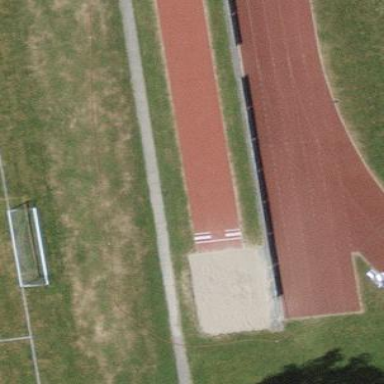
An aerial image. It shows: Athletics pitch designated for leisure land.